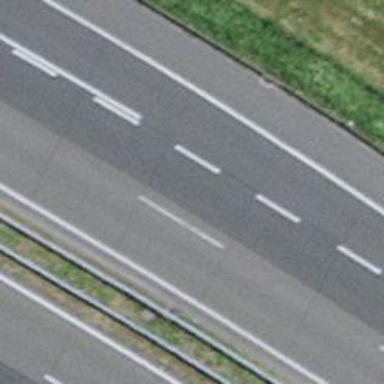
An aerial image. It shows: Motorway junction.